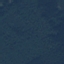
Label: Forest